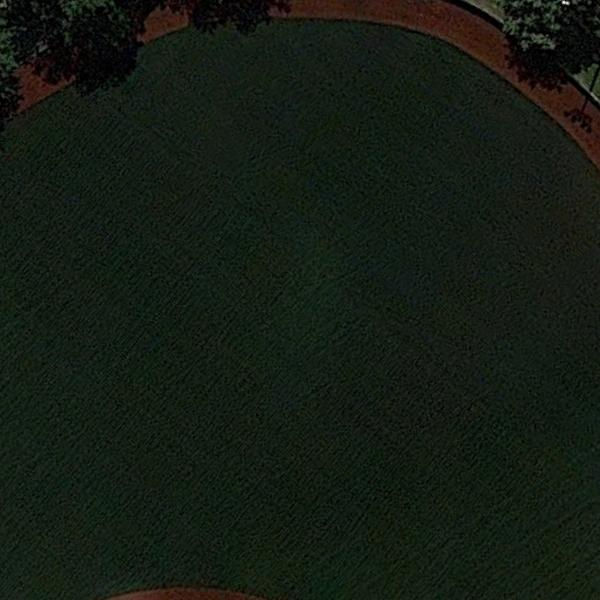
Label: Meadow